Group 1:
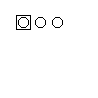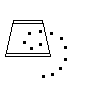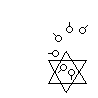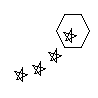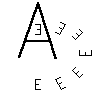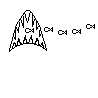
Group 2:
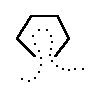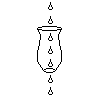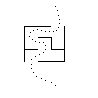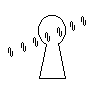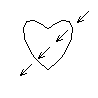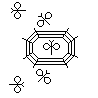
Rule separating the two groups: Stays in vs. escapes.
Concepts: inside, line_or_curve_endpoint, tracing_line_or_curve
Author: Harry E. Foundalis